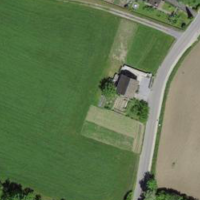
EUNIS habitat code: 24
Species observed at this site:
Geum rivale